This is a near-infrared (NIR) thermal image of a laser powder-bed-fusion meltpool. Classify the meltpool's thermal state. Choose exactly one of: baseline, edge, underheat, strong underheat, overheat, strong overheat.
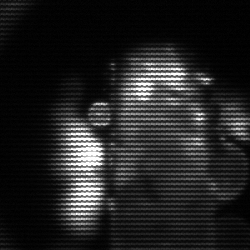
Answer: strong underheat